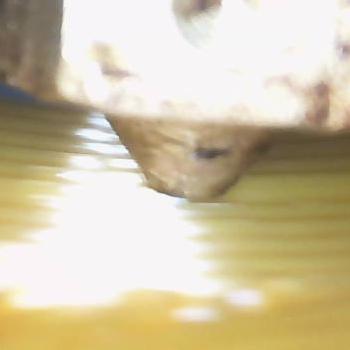
Flow rate: 54%